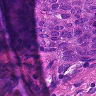
Metastatic tissue present: yes